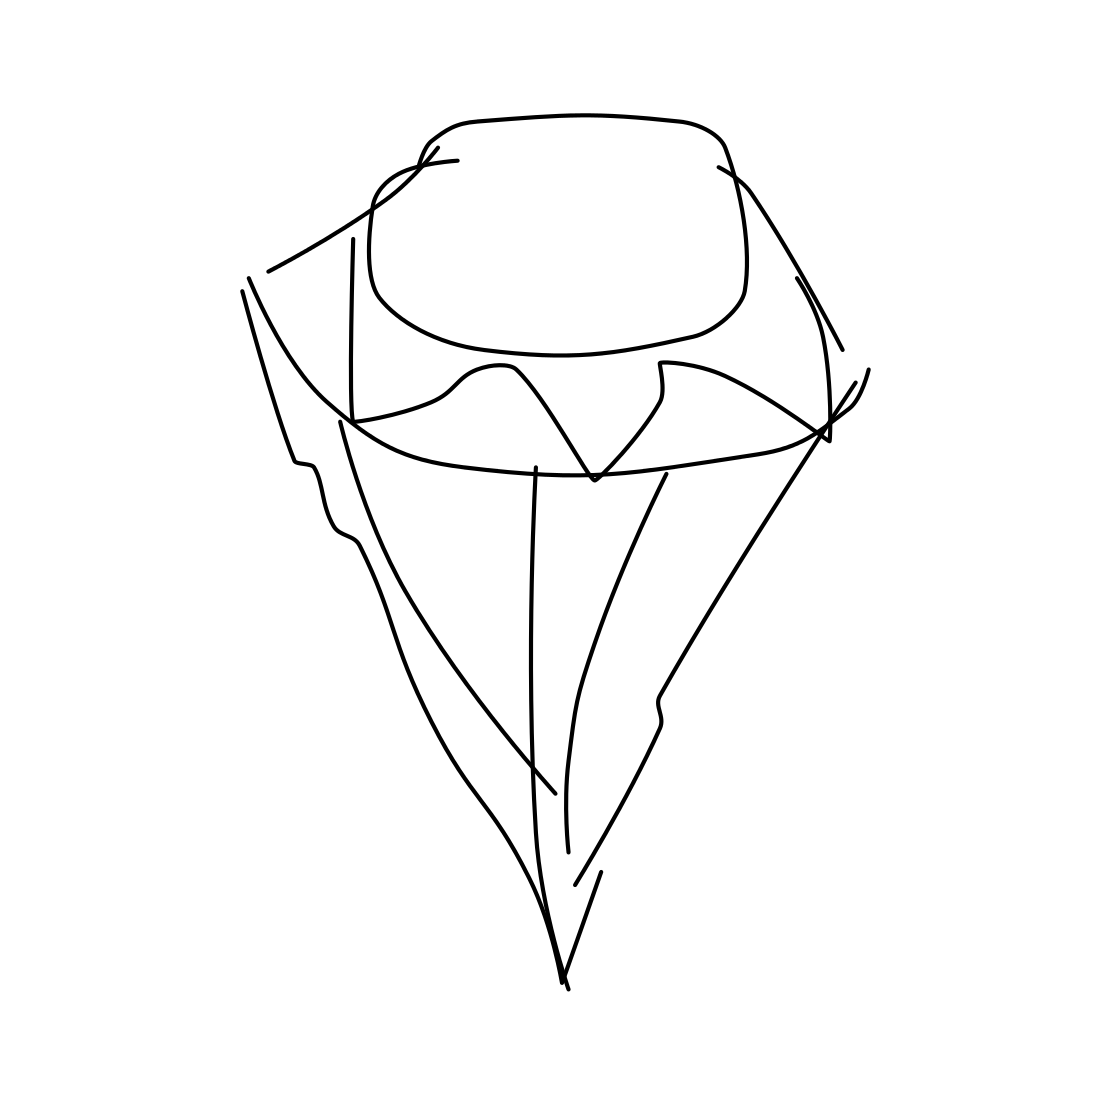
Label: diamond